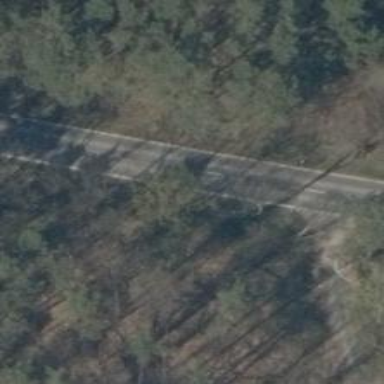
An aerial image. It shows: Secondary road with asphalt surface.